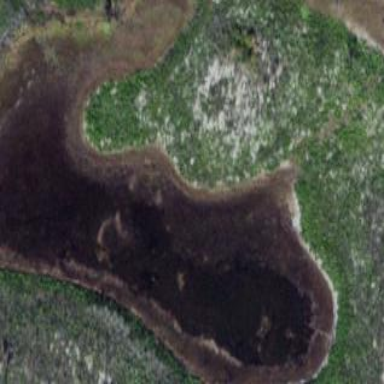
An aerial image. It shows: Marshy wetland area.